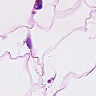
Metastatic tissue present: no